Question: I do this:
'''
[[UINavigationBar appearance] setTitleTextAttributes:@{UITextAttributeTextColor: navTextColor,UITextAttributeTextShadowColor: navTextColor,UITextAttributeTextShadowOffset: [NSValue valueWithUIOffset:UIOffsetMake(0, 0)],UITextAttributeFont: [UIFont fontWithName:@"HelveticaNeue-Bold" size:12],UITextAttributeFont: [UIFont fontWithName:@"HelveticaNeue-Bold" size:12]}];
'''
The result is the text is smaller. However, it's posted too high.

I can fix that using
'''
[[UINavigationBar appearance] setTitleVerticalPositionAdjustment:5 forBarMetrics:UIBarMetricsDefault];
'''
But sometimes I want to use UIText rather than just pics on the titleView and that get pushed down too.
It would be a very strange design I think to have text goes up like that. So what's the catch and how do I make title texts in UINavigationBar centered vertically as it is horizontally.
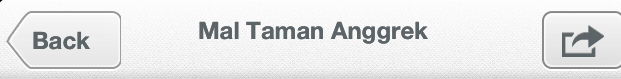
Answer: One solution is Check <URL>.
Other solution is set the 'frame' of your 'label view'. check <URL>